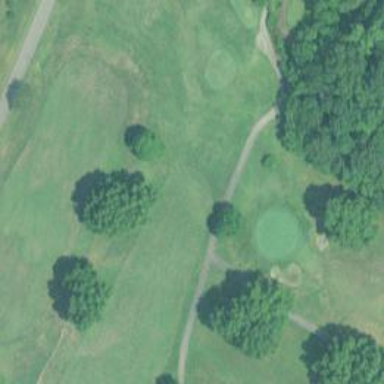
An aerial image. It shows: Golf fairway surrounded by grass.